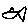
Label: fish